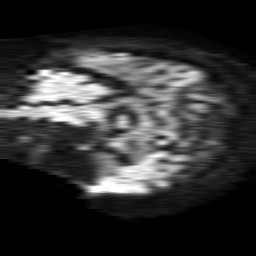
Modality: TRACE
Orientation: sagittal
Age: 52
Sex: female
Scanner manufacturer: philips
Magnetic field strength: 1.5 T
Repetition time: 4.6 s
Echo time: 0.09059 s